Question: I'm trying to get the first initial first section to take up the whole height of the page.
I've tried this question here: <URL> but I cannot get it to work, everything just overlaps.
My nav bar is centered on the first section and will stick to the top when the page is scrolled, I just need the first part to take up the whole page.
Like this:

<URL>
My HTML:
Title
'''
<body>
<span id="top"></span>
<div id="floater"></div>
<div id="centered">
<div id="sticky_navigation_wrapper">
<div id="sticky_navigation">
<div class="navbar">
<a class="navbar" href="#about">about</a> <a class="navbar" href="#portfolio">portfolio</a> <a class="navbar" href="#top"><img src="/media/nav/logo.png" alt="Logo" /></a> <a class="navbar" href="#social">social</a> <a class="navbar" href="#contact">contact</a>
</div>
</div>
</div>
</div>
<div>
<a>Random Text here, blah blah blah!</a>
</div>
</body>
'''
My CSS
'''
html,body{
border: 0;
margin: 0;
padding: 0;
height:100%;
width:100%;
}
#floater {
position:relative; float:left;
height:50%; margin-bottom:-25px;
width:1px;
}
#centered {
position:relative; clear:left;
height:50px;
margin:0 auto;
}
#sticky_navigation_wrapper {
width:100%; height:50px;
}
#sticky_navigation {
width:100%; height:50px; background-color:rgb(241, 241, 241); text-align:center; -moz-box-shadow: 0 0 5px #999; -webkit-box-shadow: 0 0 5px #999; box-shadow: 0 0 5px #999;
}
'''
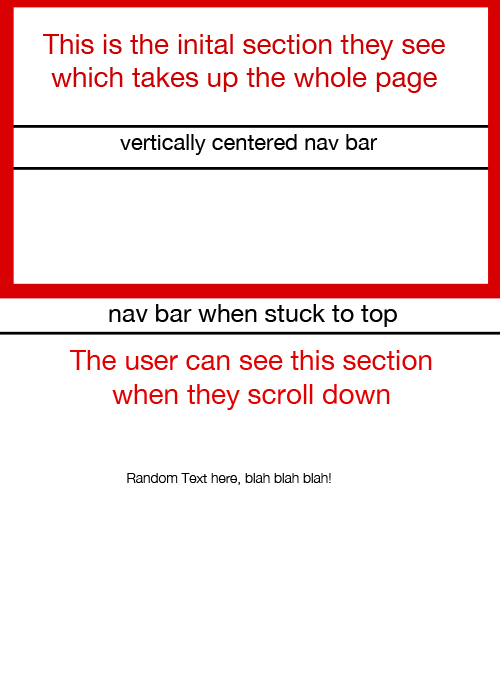
Answer: I think the best solution, which I use on sites like this, would be to wrap each section in a containing div (or , if all your target browsers support it or you don't mind using a html5 shiv).
like so
'''
<div class="section">
<p>Hello World</p>
</div>
<div class="section">
<p>Hello World</p>
</div>
'''
You can then give that div height: 100% and width: 100% like...
'''
.section{
height: 100%;
width: 100%;
}
'''
You can see it all put together in this jsfiddle: <URL>